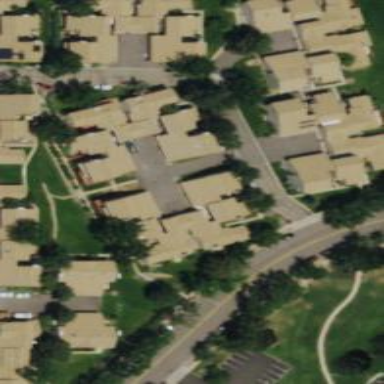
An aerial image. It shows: Living street.